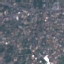
Land use / land cover: Residential